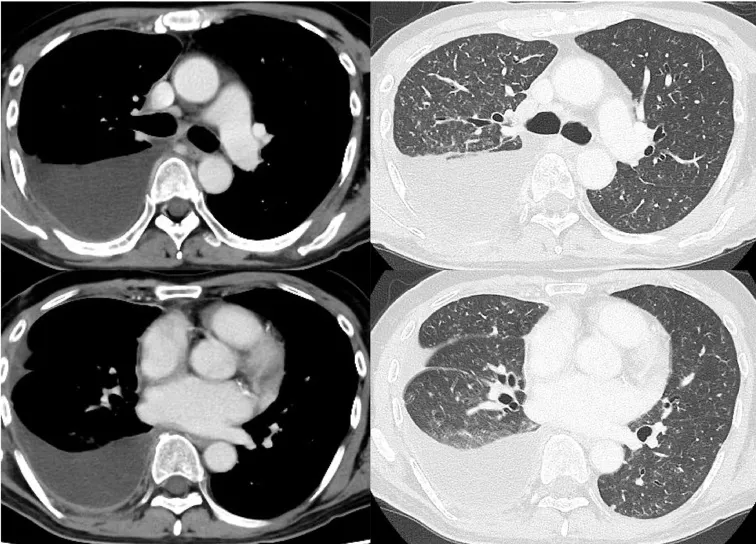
Chest computed tomography scan revealed right pleural effusion and multiple micronodules with a random distribution in both lung fields.
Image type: radiology (ct)